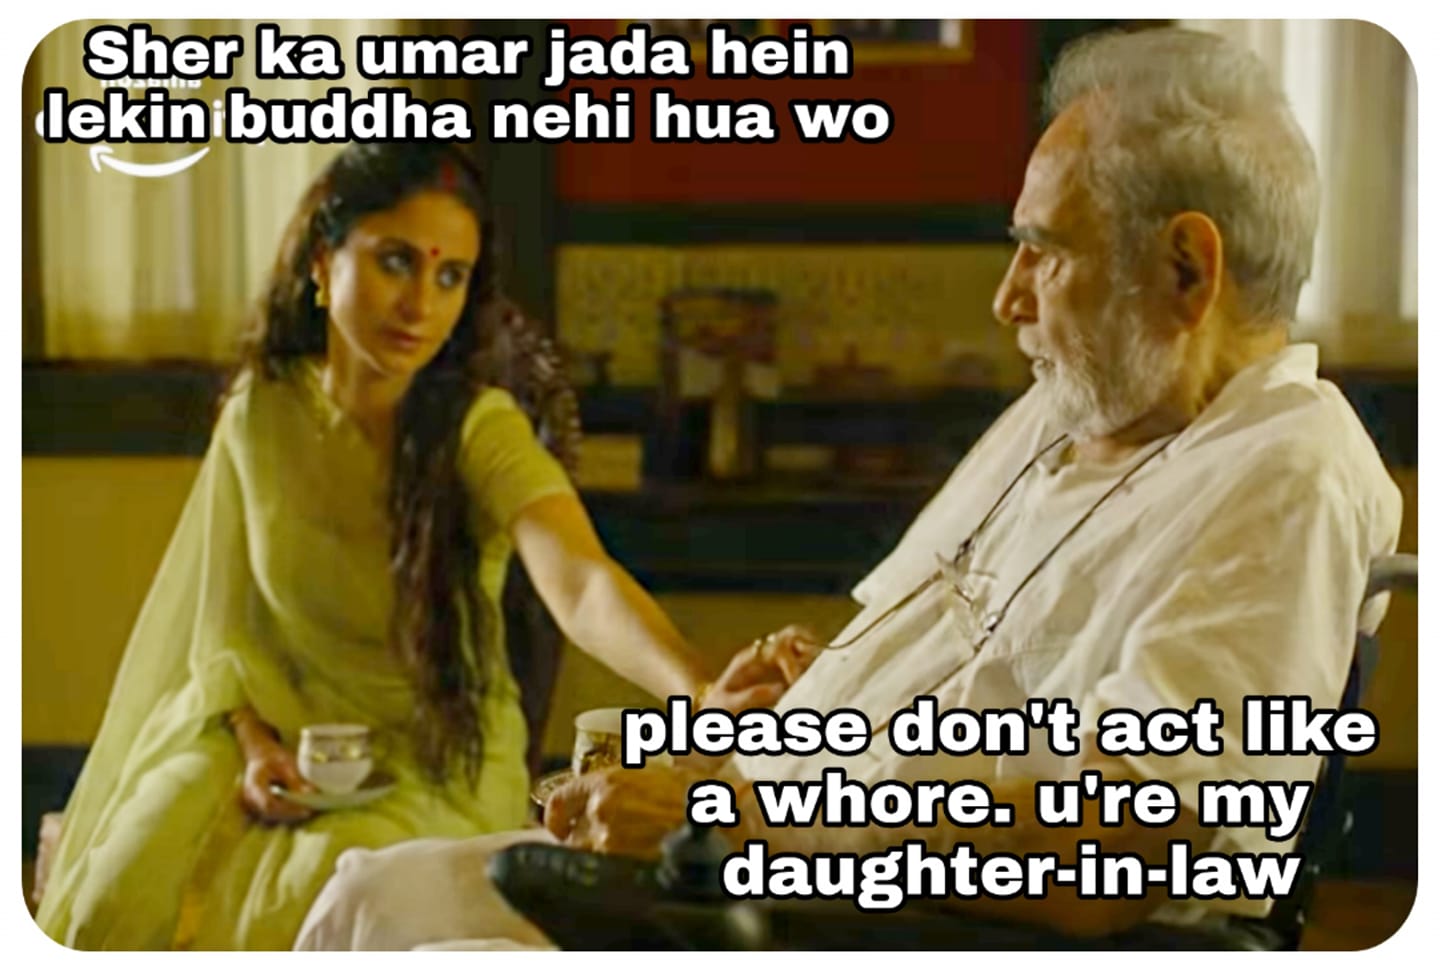
Caption: Sher ka umar jada hein lekin buddha nehi hua wo     Please don't act like a whore. u're my daughter in law
Label: hate